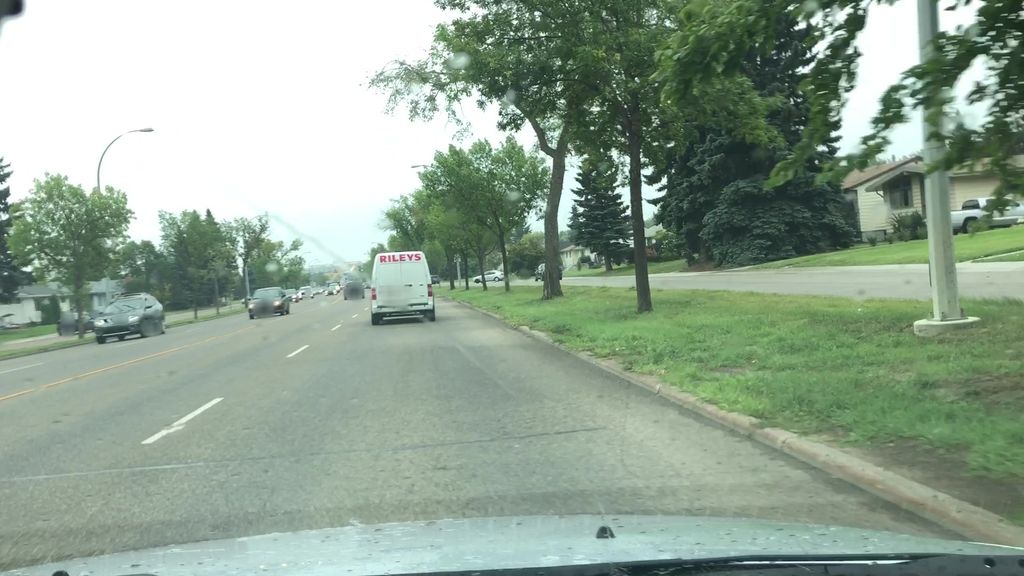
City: edmonton